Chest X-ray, PA view. Patient: 67 years old, sex F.
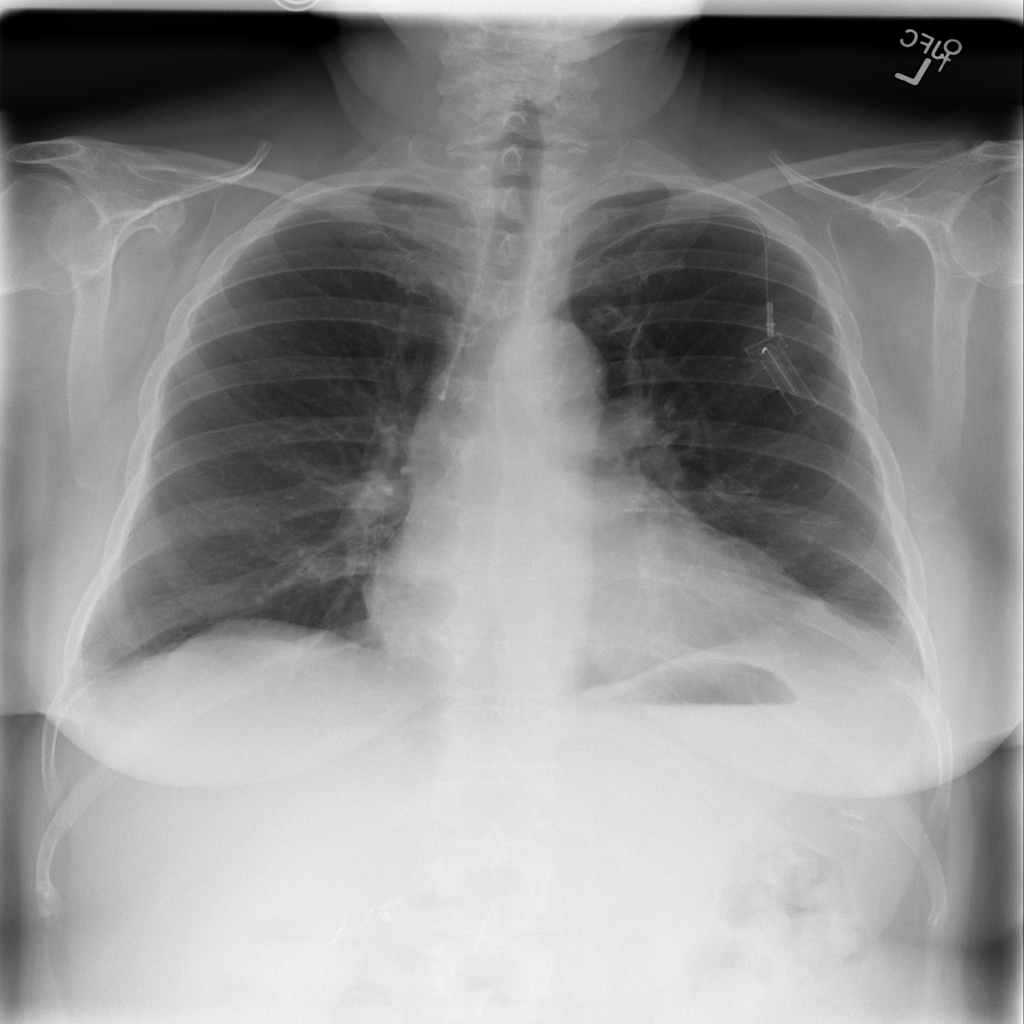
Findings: No Finding